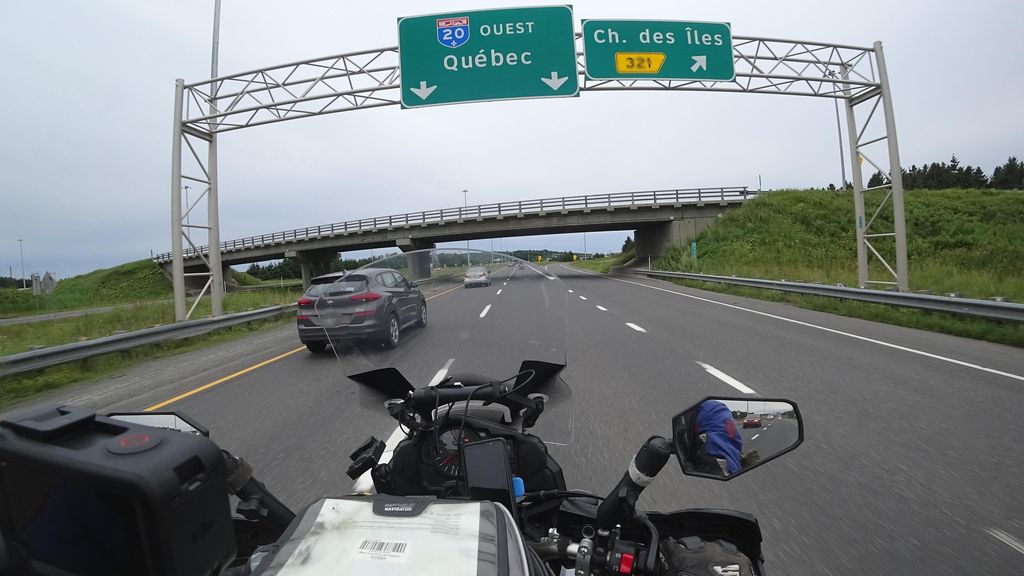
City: quebec_city